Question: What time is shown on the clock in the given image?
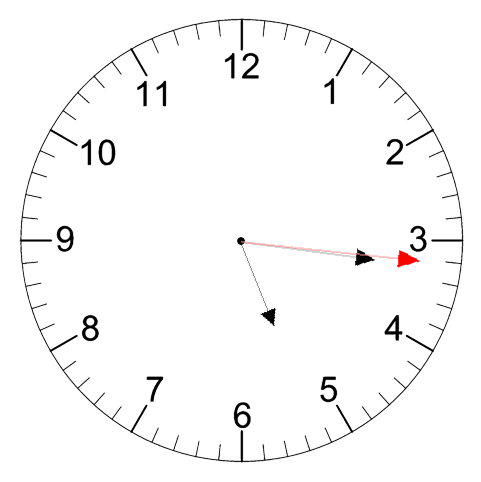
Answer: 05:16:16